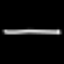
Label: line